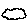
Label: cloud